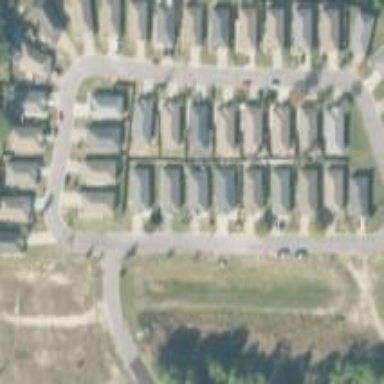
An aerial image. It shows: Single-family residential area.